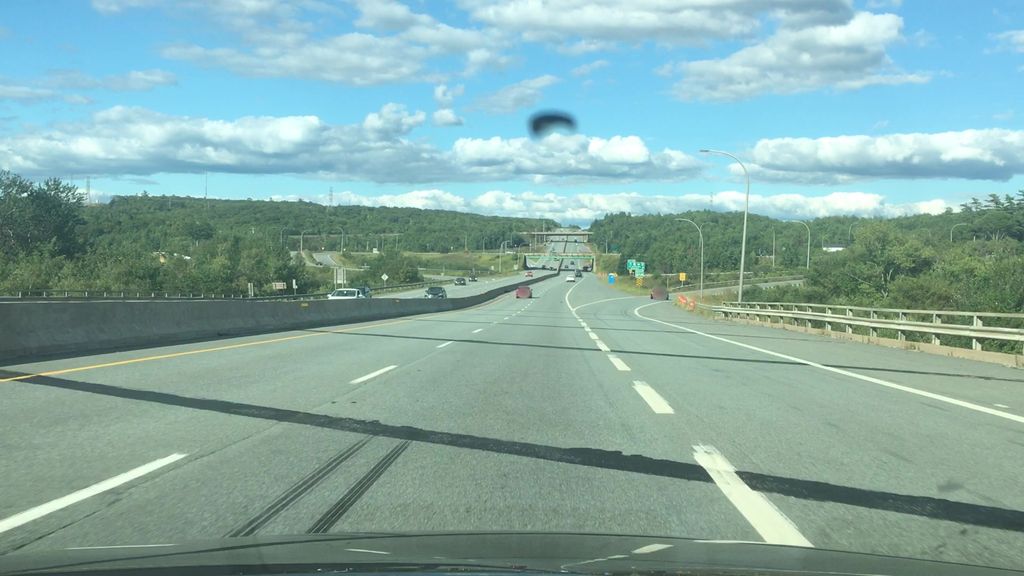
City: halifax